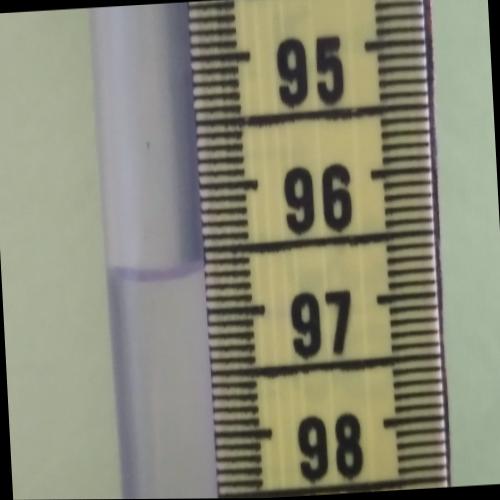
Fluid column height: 96.7 cm